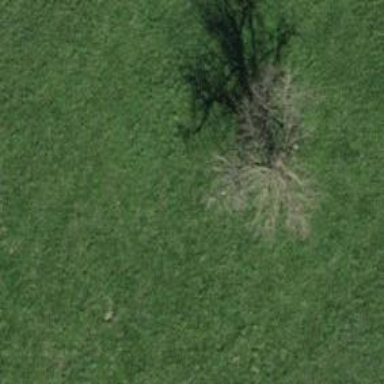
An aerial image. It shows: Beautiful tree in nature.